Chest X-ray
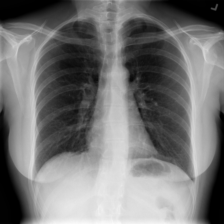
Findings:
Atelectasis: negative
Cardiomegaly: negative
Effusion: negative
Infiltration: negative
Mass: negative
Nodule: negative
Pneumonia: negative
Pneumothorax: negative
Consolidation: negative
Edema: negative
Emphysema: negative
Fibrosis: negative
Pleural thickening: negative
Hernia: negative